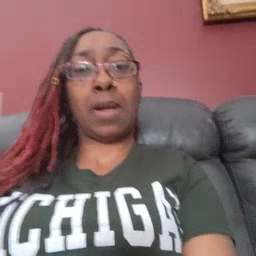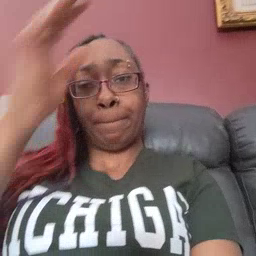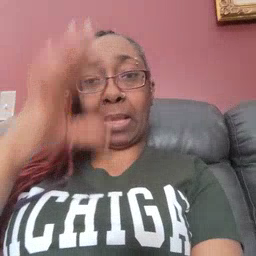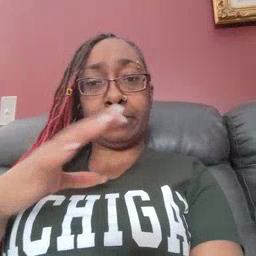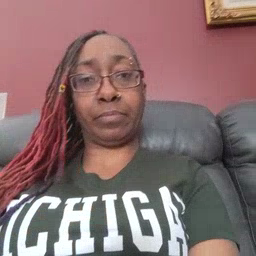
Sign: man